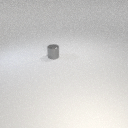
small gray metal cylinder